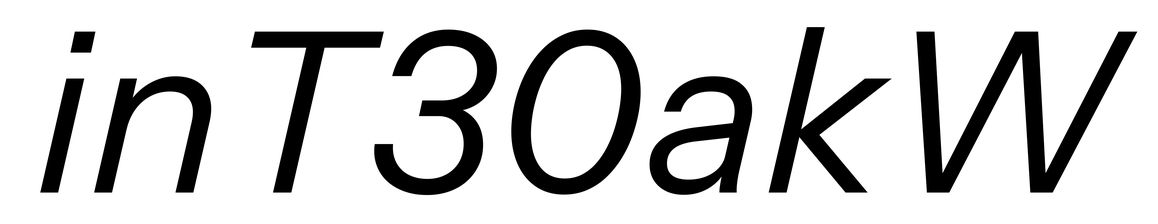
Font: InstrumentSans-Italic_Italic